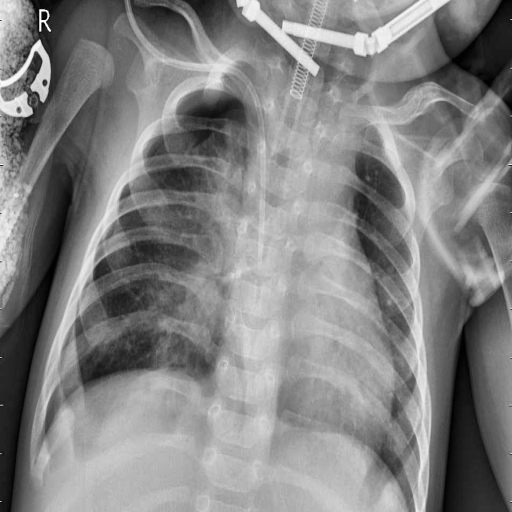
Finding: PNEUMONIA